Question: I am trying to accomplish something like this:

As I am using Bootstrap, for now I have this:
'''
<div class="col-md-3">
<div class="test">
<%= (image_tag("http://example.com.image.jpg", :class => "img-responsive")) %>
<h2>hello</h2>
</div>
</div>
</div>
'''
CSS:
'''
.test {
position: relative;
h2 {
background-color: #bebebe;
position: absolute;
bottom: 0px;
left: 0px;
width: 100%;
}
}
'''
This works well for big and medium screens but the problem is on smaller screens. After all elements stack to one column the problem appears with smaller images. On bigger screens where there are multiple elements in one row there is no problem, text appears on the bottom of the image. The problem is that some images are not big enough on smaller screens as they need to have width 100% of the screen and they are only 300-400ox wide. .
It looks something like this:
'''
**********************************
* *
* *
* Image *
* *
* *
********************************************
* Header *
********************************************
'''
So, header spreads all the way to the left and right of the screen and jumps outside of the image. How to keep header inside of the image no matter of screen size?
Thank you!
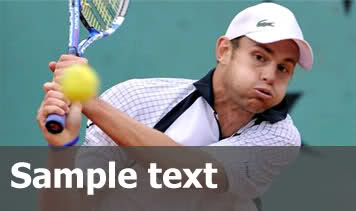
Answer: Try this:
Demo : <URL>
CSS:
'''
.test {
position: relative;
display:inline-block; //Add display:inline-block; if it doesn't affect your code.
}
img {
max-width:100%;
}
h2 {
background-color: #bebebe;
position: absolute;
bottom: 0;
left: 0;
right:0; // Remove width:100% and add left,right offset.
}
'''
HTML:
'''
<div class="test">
<img src="http://lorempixel.com/400/200/sports/1/" />
<h2>Sample TExt. Sample TExt</h2>
</div>
'''
Check the demo for different sizes of image.